Question: I have added the new header 'x-zp-auth-provider' to Swagger UI by 'addSecurity' and I want it to display its value instead of *****
Is there any way to do this?

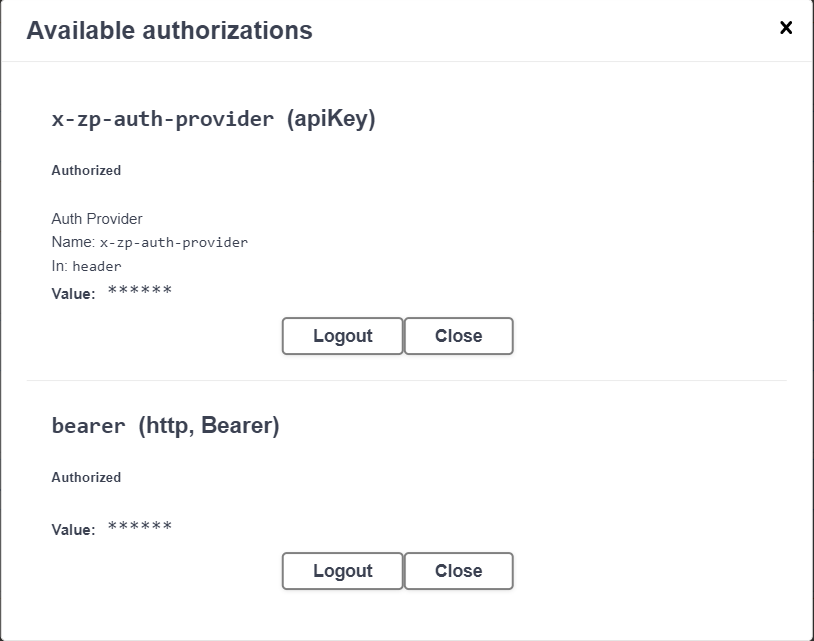
Answer: Not out of the box.
You'll have to fork <URL>, modify the relevant code, rebuild the assets with your changes, and then configure NestJS to use your forked version instead of the standard Swagger UI.
The code that masks API keys and Bearer tokens with '******' is here:
<URL>
<URL>